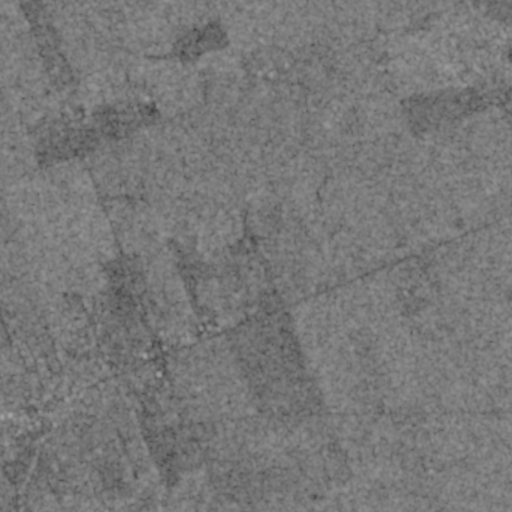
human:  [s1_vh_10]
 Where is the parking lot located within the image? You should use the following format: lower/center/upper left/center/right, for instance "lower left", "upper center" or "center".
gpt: The parking lot is located in the upper right of the image.
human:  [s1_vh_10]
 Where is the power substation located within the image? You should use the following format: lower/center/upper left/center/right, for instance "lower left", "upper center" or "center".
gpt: The power substation is located in the lower center of the image.
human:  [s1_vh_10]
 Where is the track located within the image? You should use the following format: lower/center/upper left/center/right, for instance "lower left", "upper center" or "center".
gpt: The track is located in the upper right of the image.
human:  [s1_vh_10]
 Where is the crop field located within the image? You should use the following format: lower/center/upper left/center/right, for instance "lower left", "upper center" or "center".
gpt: There is no crop field in the image.

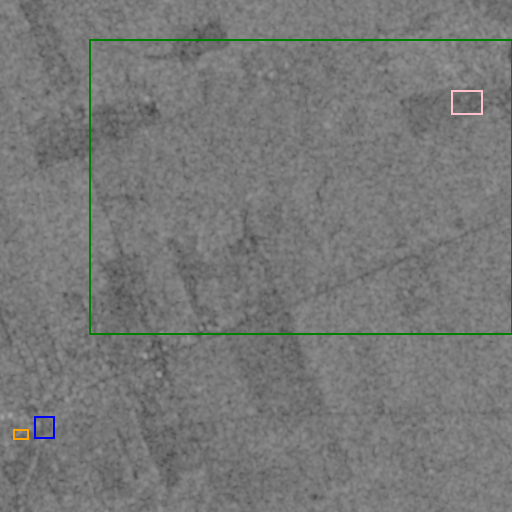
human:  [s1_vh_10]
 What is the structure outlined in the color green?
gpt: The structure outlined in green is a crop field.
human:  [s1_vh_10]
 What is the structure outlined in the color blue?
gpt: The structure outlined in blue is a park.
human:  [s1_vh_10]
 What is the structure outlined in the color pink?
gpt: The structure outlined in pink is a track.
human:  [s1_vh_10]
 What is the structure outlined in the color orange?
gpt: The structure outlined in orange is a building.
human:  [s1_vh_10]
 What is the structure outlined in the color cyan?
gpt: There is no cyan outline.